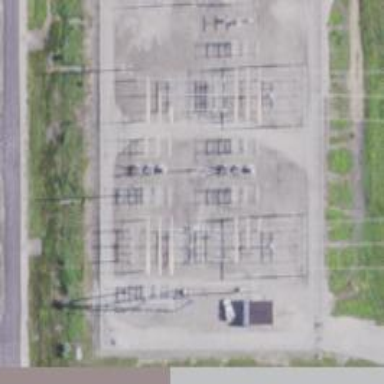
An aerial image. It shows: Switch used for power control.